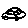
Label: car